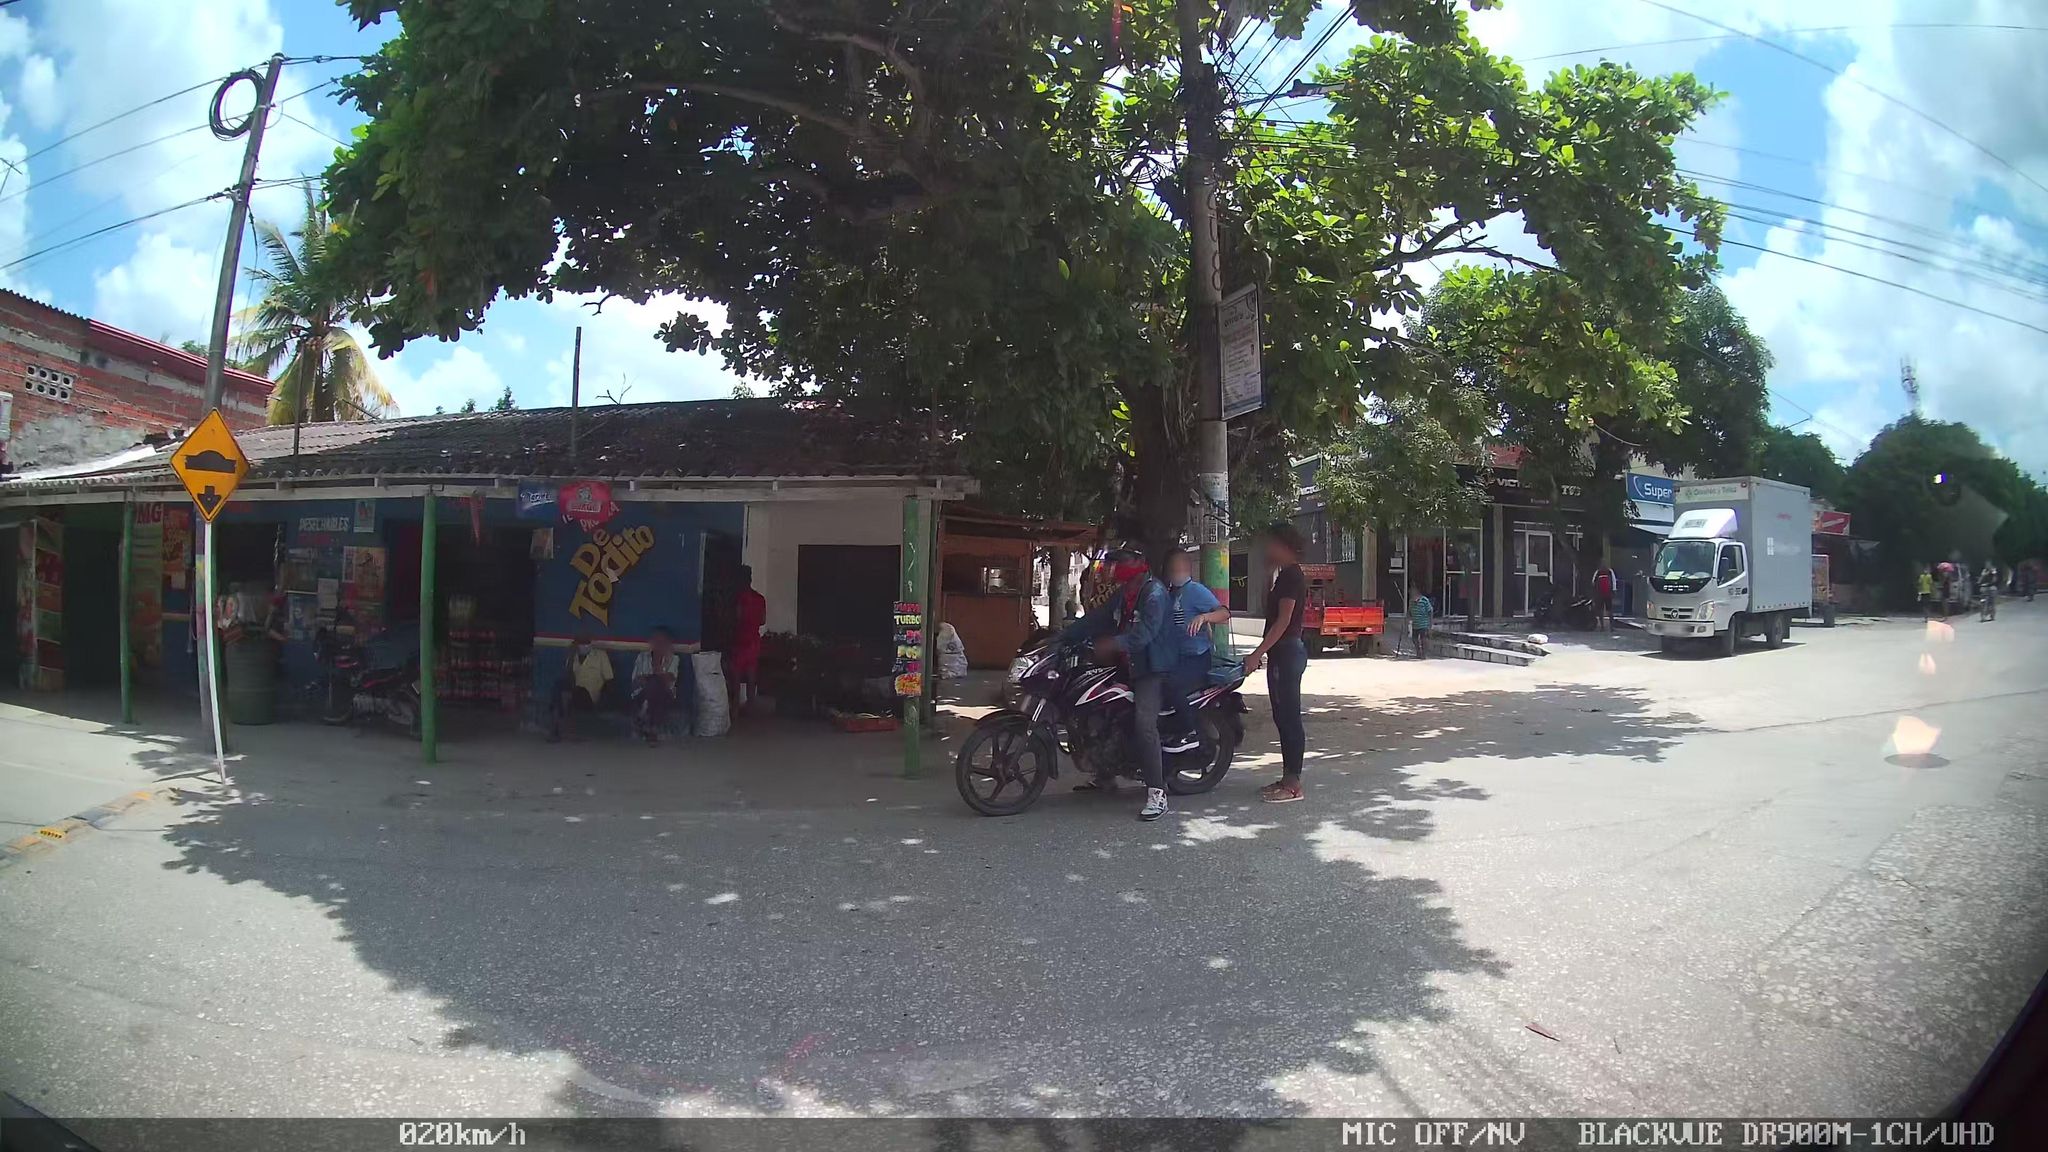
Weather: clear
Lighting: day
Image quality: good
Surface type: driving surface
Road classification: secondary
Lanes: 2.0
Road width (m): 8.0
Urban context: dense urban cluster
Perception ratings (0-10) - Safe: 3.3, Lively: 8.36, Beautiful: 3.99, Boring: 4.23, Depressing: 3.02, Wealthy: 0.57